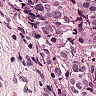
Metastatic tissue present: yes